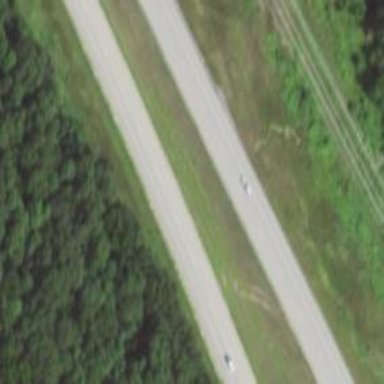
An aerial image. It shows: Expressway.